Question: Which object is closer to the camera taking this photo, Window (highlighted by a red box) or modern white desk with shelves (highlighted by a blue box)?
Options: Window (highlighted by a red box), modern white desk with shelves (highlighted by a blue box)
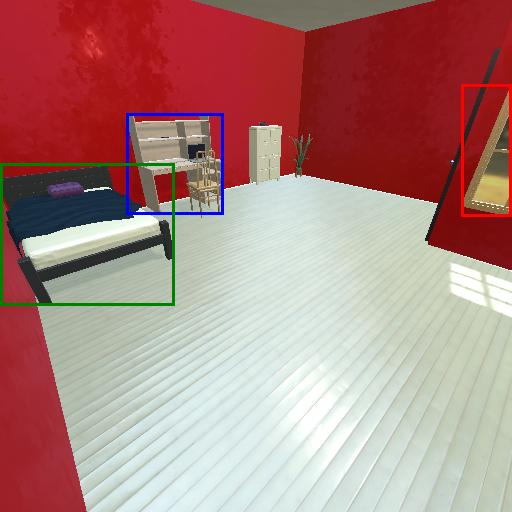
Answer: Window (highlighted by a red box)